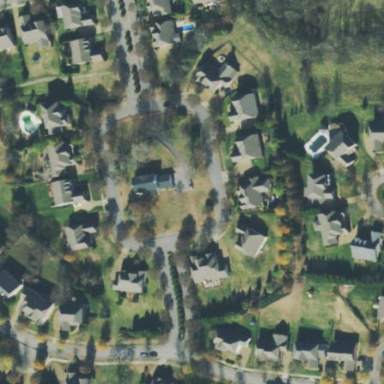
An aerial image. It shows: Residential road.